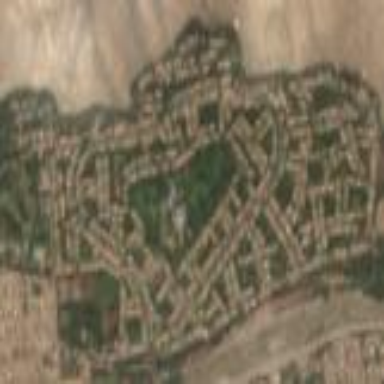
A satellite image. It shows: Condominium in residential area.